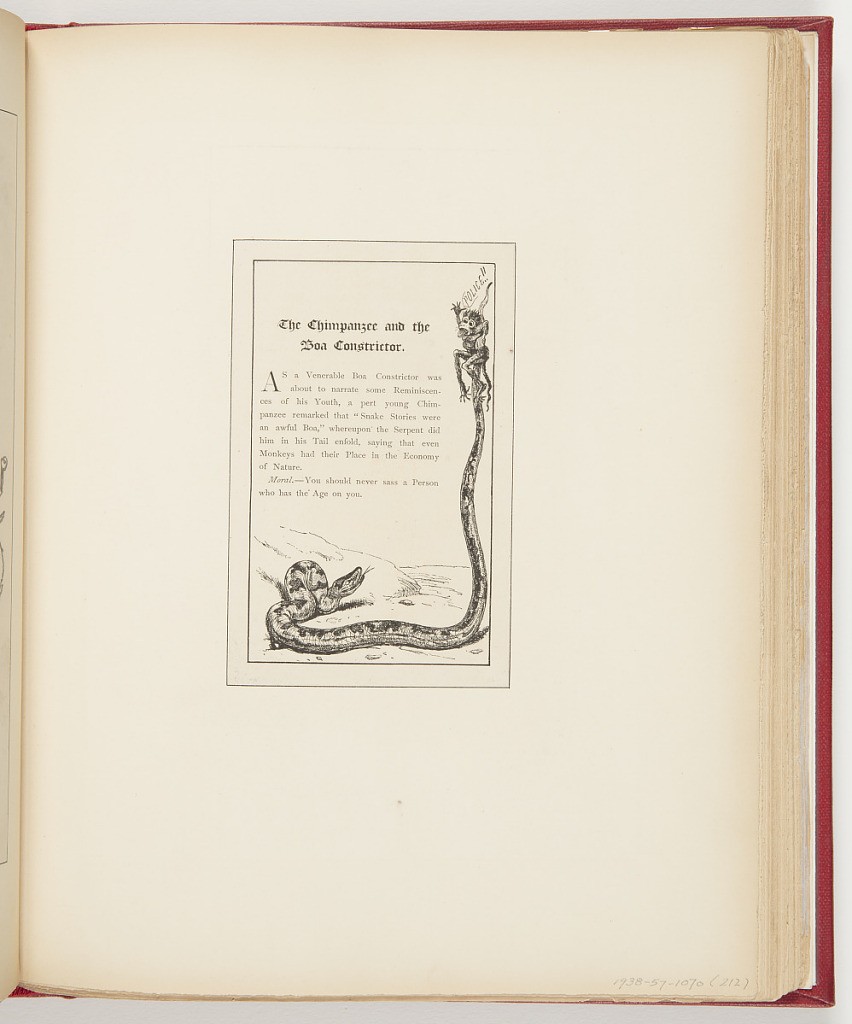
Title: The Chimpanzee and the Boa Constrictor
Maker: Frederick Stuart Church, American, 1842–1924
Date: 1878
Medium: Printed in black ink on paper
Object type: Ephemera
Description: Center left, short story from Fables. Bottom, body of large snake, profile of face, facing right, looking upward towards tail. Upper right, tail of snake wrapped around monkey, monkey with tongue out, struggling and waving left arm, screams POLICE